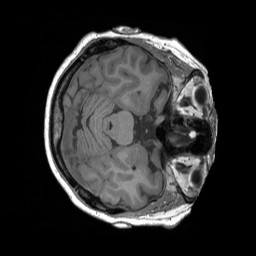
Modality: T1w
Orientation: axial
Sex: female
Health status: ill
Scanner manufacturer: siemens
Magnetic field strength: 3 T
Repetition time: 1.66 s
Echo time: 0.00254 s